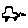
Label: car